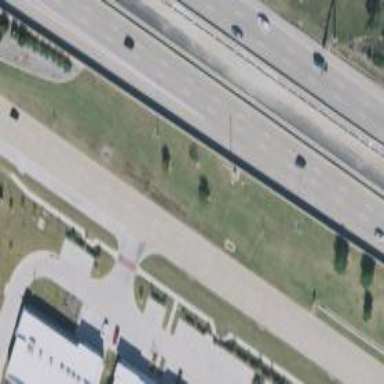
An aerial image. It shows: Secondary road with frontage road.